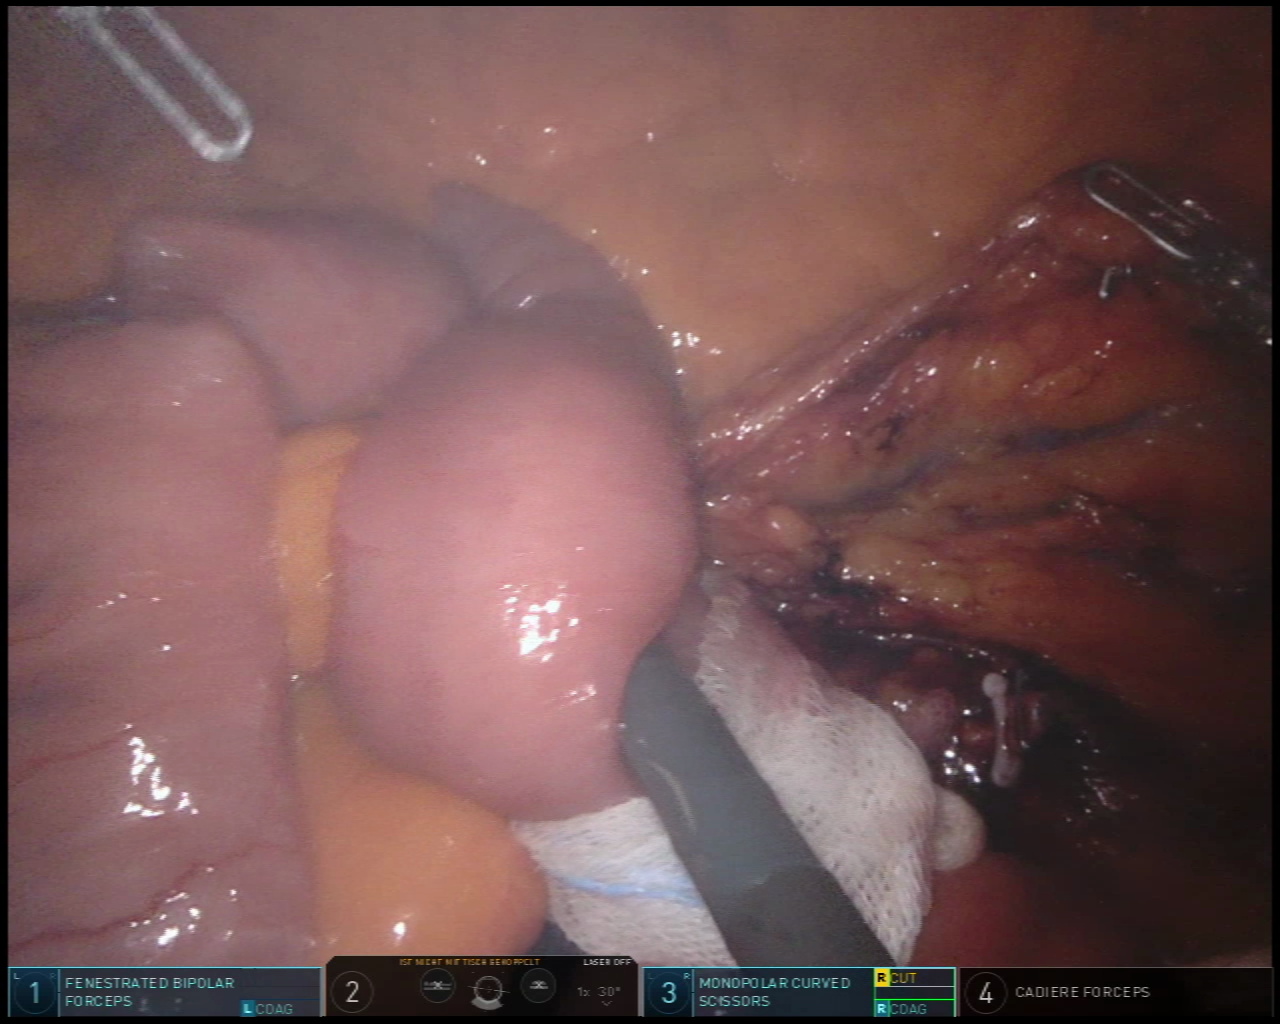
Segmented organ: intestinal_veins
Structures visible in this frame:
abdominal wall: no
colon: no
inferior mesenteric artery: no
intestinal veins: yes
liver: no
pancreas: no
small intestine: yes
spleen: no
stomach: no
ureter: no
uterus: no
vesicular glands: no